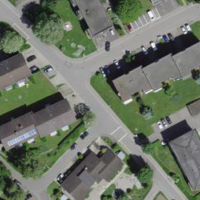
EUNIS habitat code: 55
Species observed at this site:
Euonymus europaeus